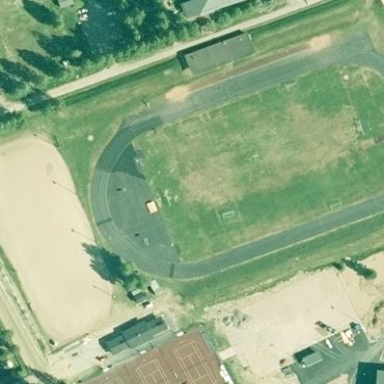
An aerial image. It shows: Athletics sports center.